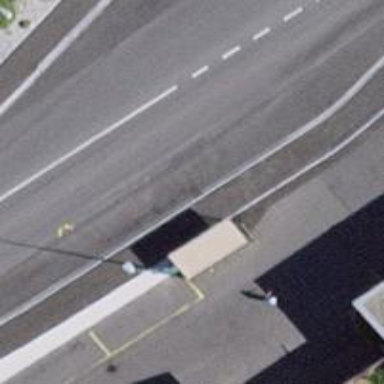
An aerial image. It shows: Bus stop with shelter. It is platform for public transport.